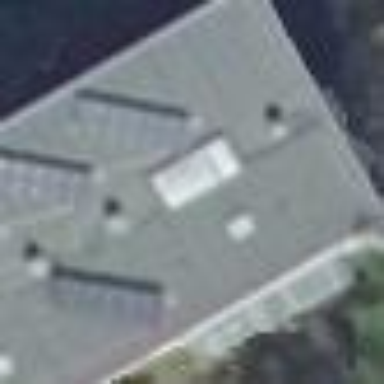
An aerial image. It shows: Residential building with flat roof.